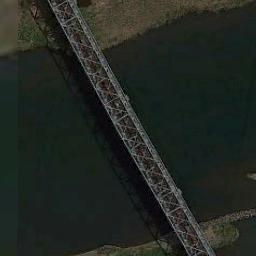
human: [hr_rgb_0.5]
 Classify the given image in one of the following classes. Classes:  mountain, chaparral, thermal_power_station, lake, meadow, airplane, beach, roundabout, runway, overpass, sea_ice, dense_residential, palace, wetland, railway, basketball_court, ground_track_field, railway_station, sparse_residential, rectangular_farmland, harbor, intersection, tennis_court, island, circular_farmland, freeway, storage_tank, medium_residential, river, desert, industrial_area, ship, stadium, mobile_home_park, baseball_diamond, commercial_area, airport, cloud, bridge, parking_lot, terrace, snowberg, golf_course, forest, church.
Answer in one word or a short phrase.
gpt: bridge